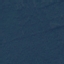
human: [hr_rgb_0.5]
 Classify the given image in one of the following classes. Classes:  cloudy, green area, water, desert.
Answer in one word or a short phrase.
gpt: green area